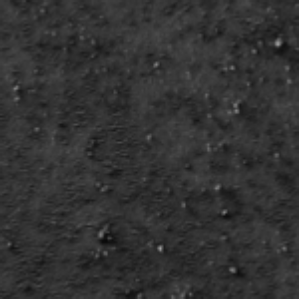
Label: frost